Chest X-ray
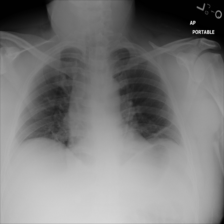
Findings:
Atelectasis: negative
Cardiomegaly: negative
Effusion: negative
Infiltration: negative
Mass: negative
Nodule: negative
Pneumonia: negative
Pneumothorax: negative
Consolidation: negative
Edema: negative
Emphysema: negative
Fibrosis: negative
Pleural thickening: negative
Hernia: negative